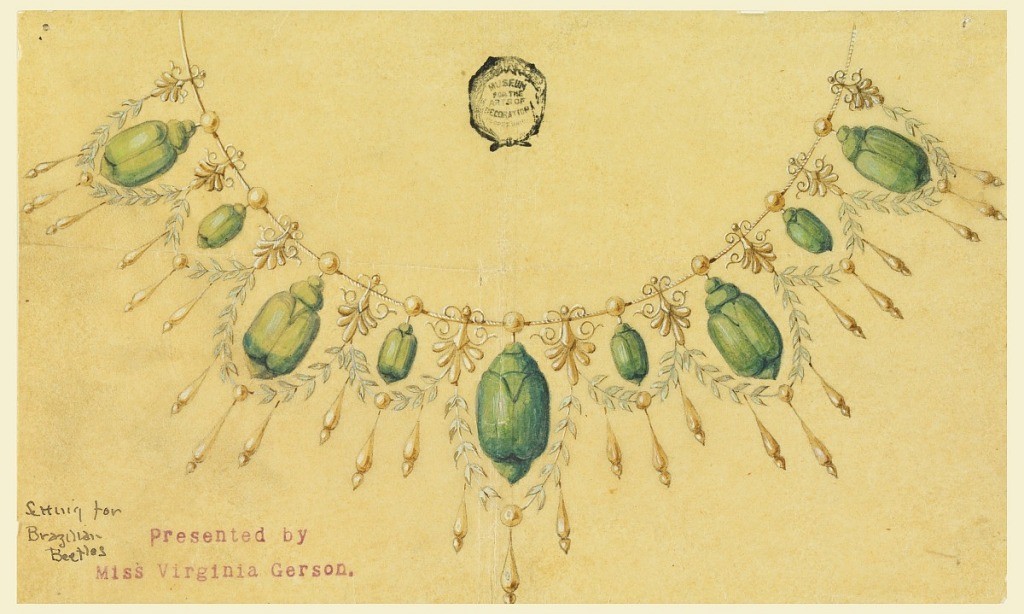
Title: Design for Necklace with Brazilian Beetles
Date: ca. 1900
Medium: Graphite, brush and watercolor, white heightening on tracing paper
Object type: Drawing
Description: Palmettes and beads alternate from the chain.  The palmettes support festoons, from the beads hang nine beetles of three sizes. Drops hang from the festoons.